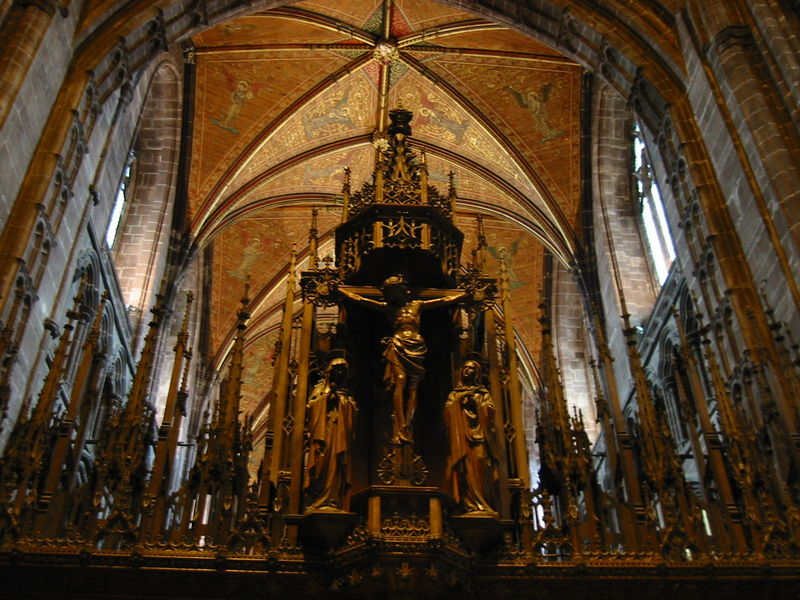
Titel: Kathedrale von Chester
Standort: Chester, Kathedrale (EU - GB)
Schlagwörter: dunkel, menschen, fenster, holz, stein, kirche, gold, innen, gotik, spitz, gewölbe, kreuz, rippen, altar, hochaltar, kreuzrippen, skulpturen, jesus, kreuzigung, maria, fialen, spiz